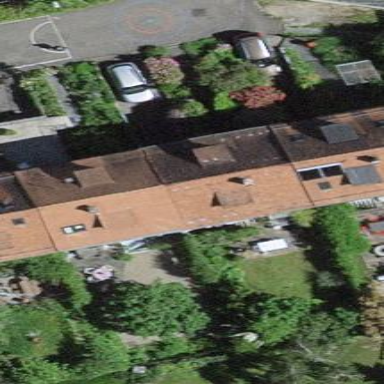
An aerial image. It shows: Terrace building.